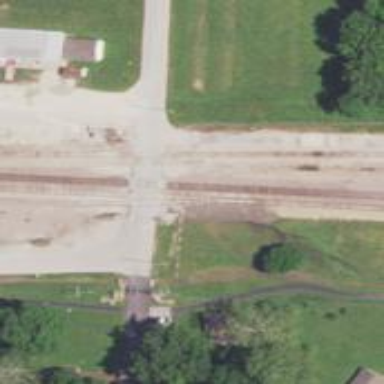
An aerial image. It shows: Level crossing along the railway.